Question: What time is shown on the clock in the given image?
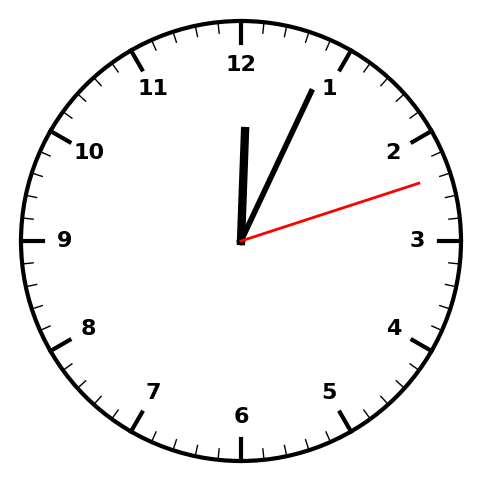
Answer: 12:04:12